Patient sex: M
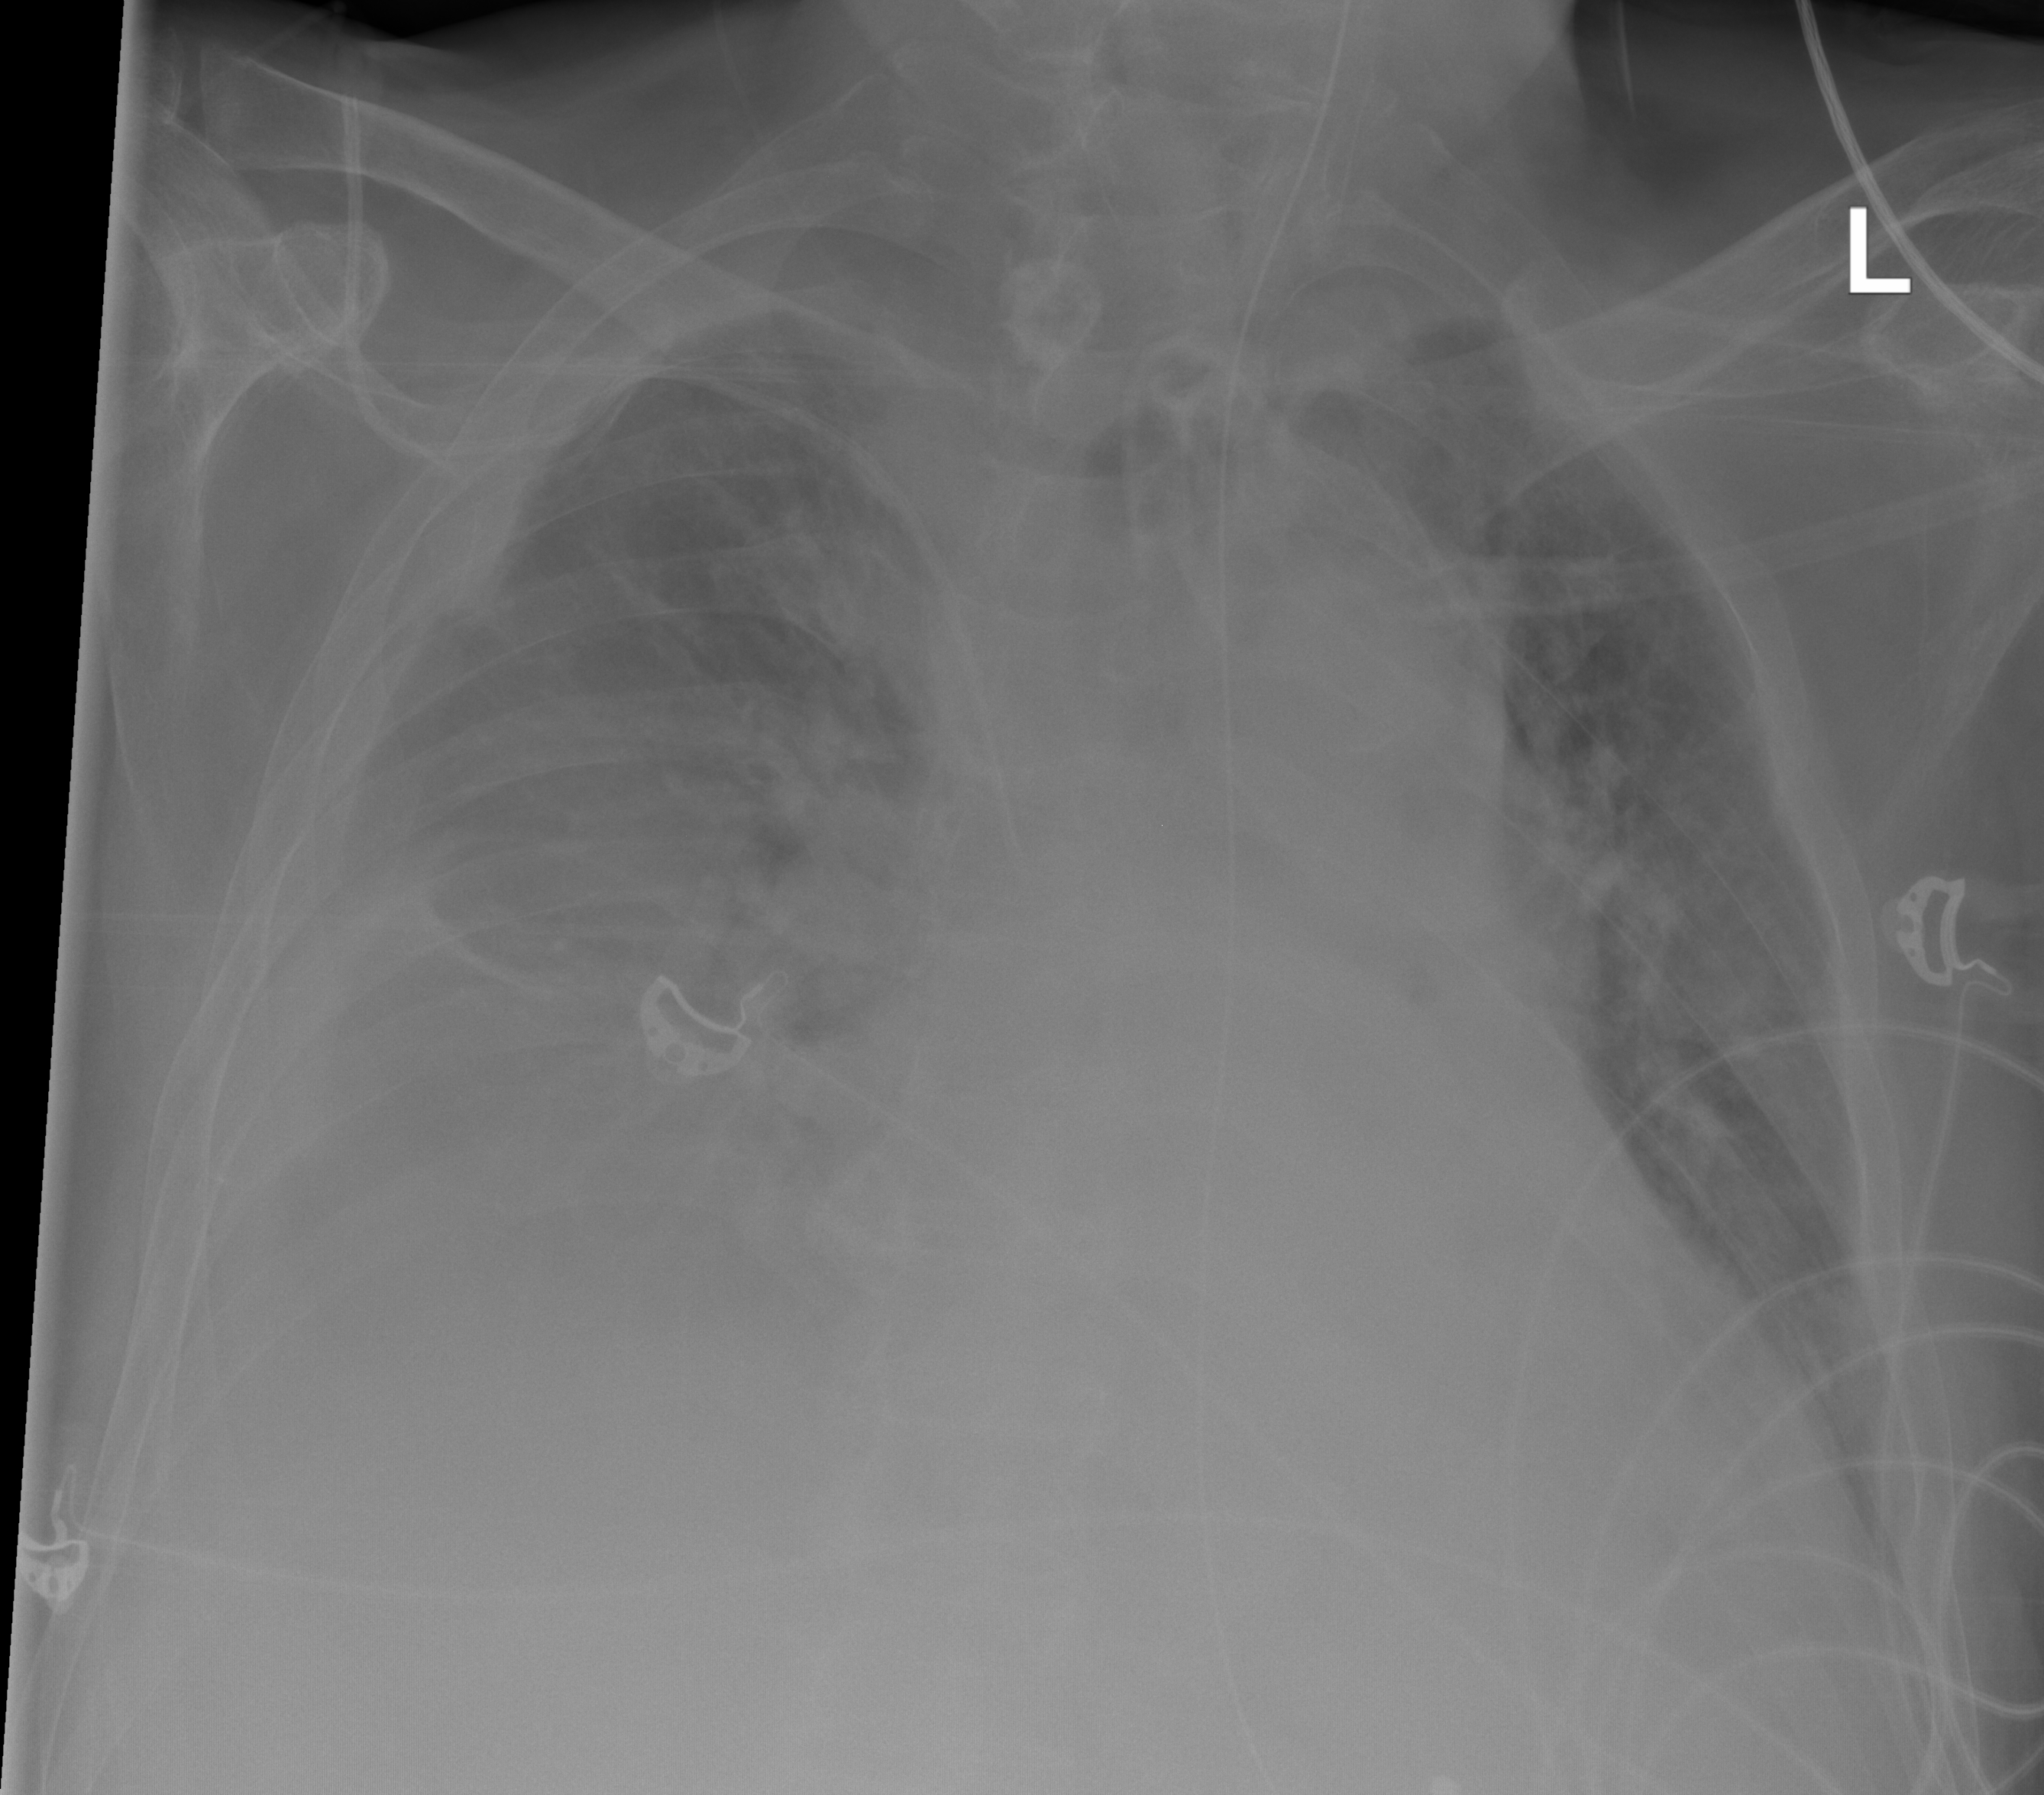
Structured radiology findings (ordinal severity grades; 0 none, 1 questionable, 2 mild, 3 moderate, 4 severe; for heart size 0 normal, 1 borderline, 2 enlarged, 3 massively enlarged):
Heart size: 2
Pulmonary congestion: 2
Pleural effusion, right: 3
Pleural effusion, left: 2
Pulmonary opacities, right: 1
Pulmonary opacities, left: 0
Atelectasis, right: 3
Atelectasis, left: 2